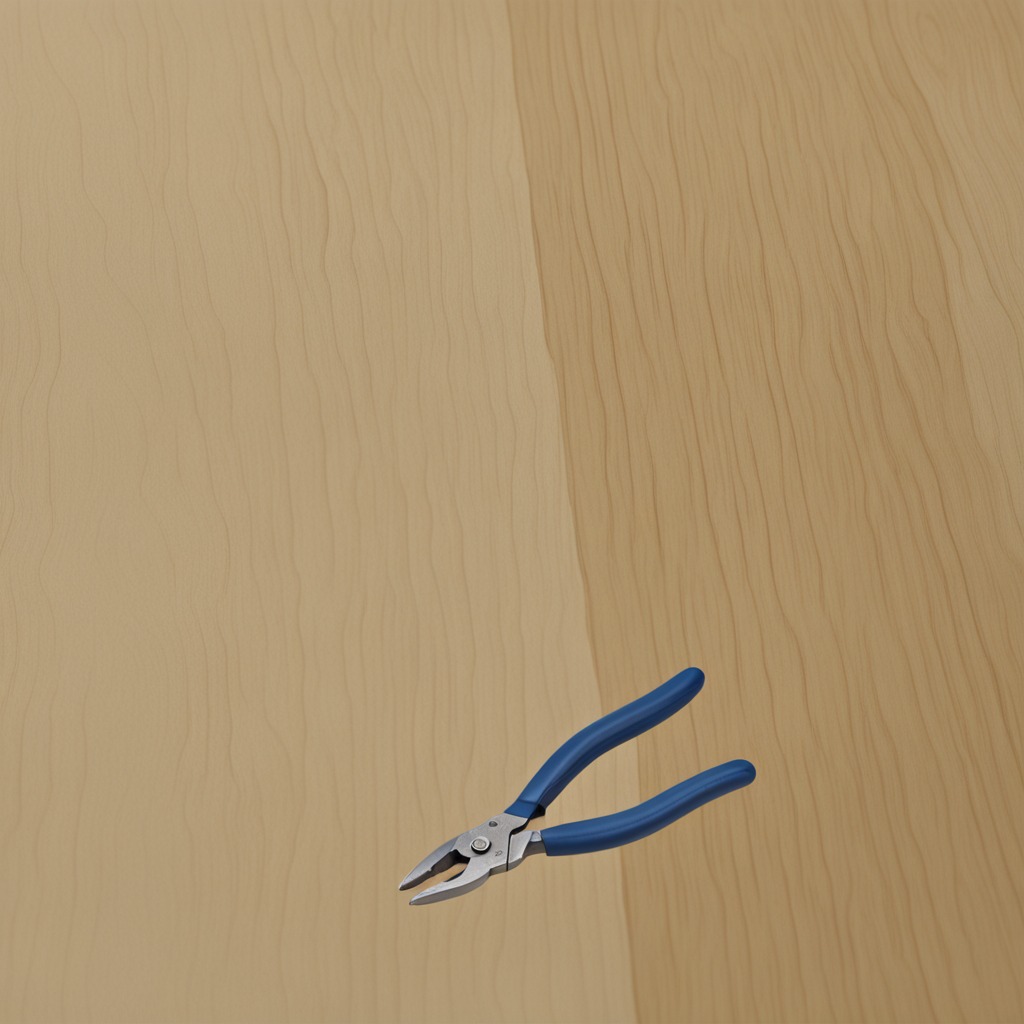
A plier is lying on the plywood surface in a paint workshop lit by afternoon window light.